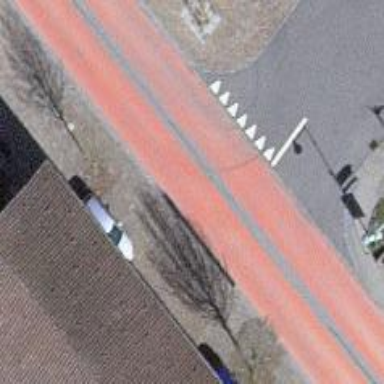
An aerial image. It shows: Bus stop along the road.